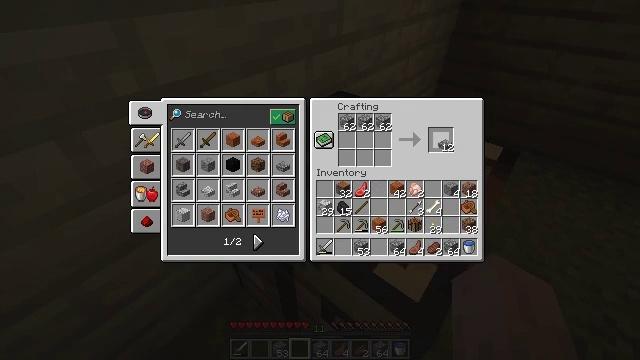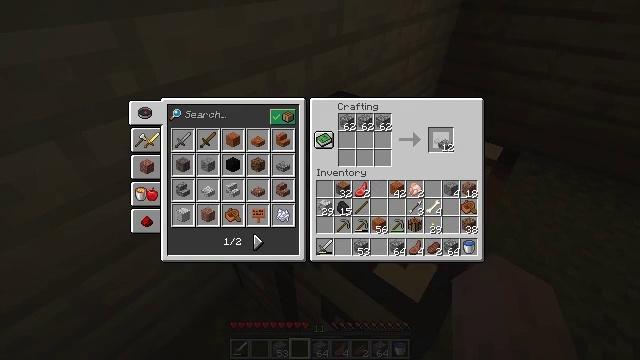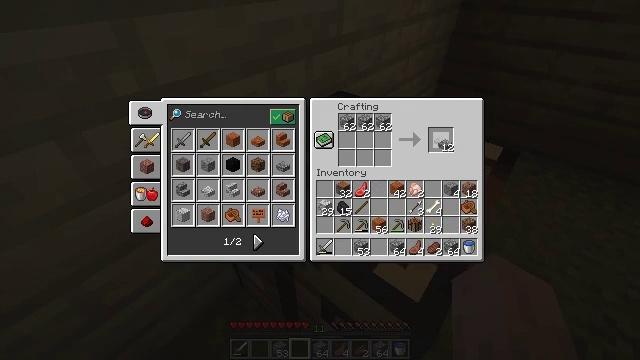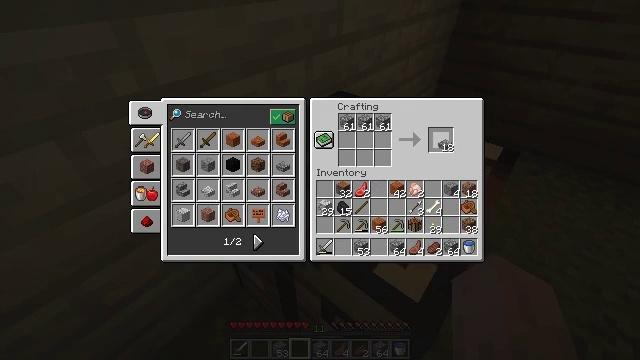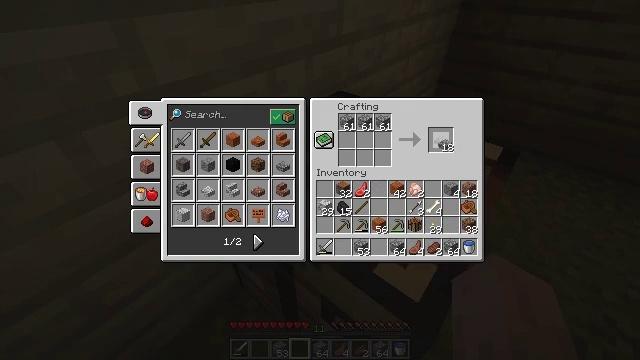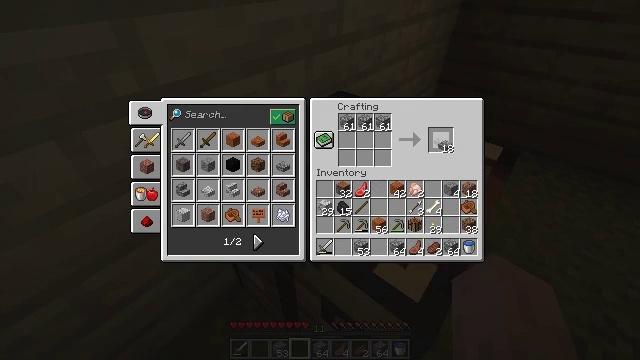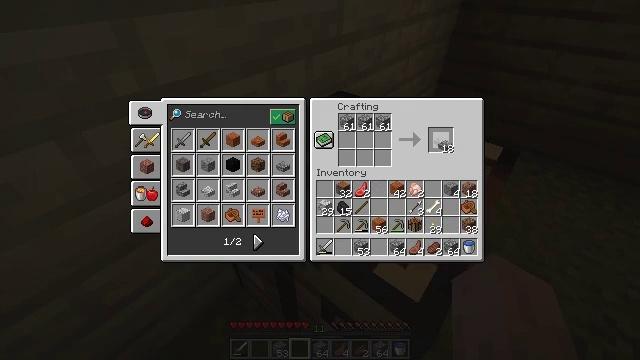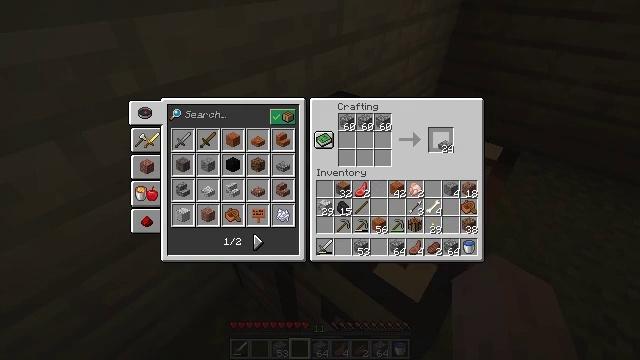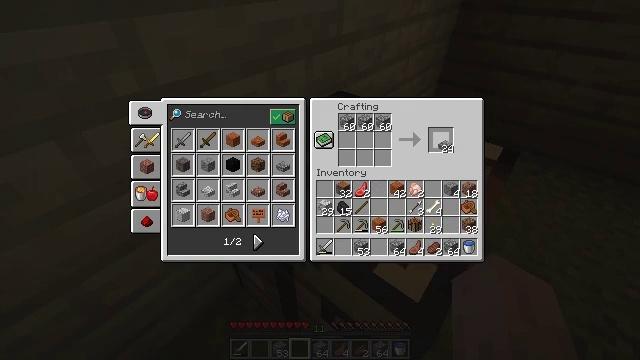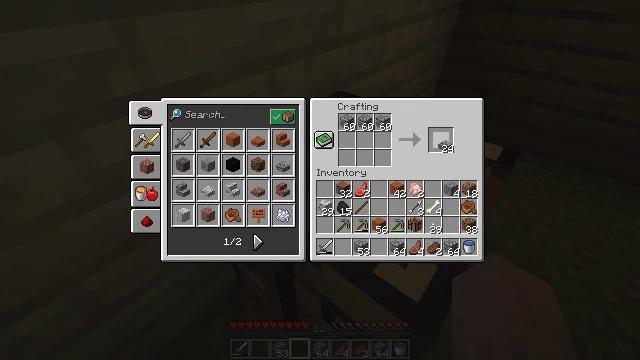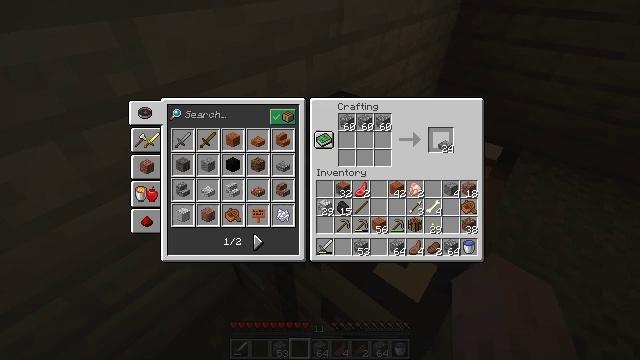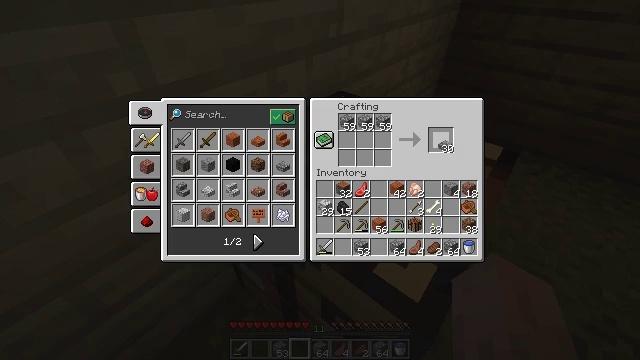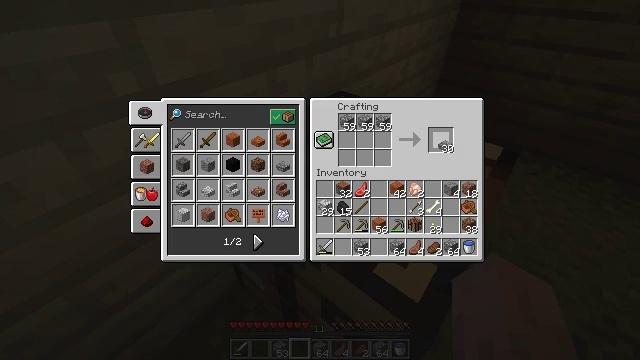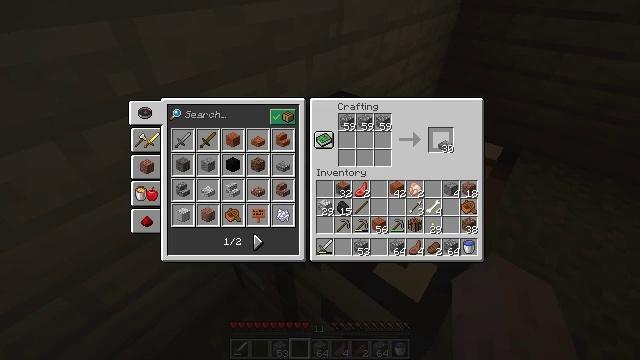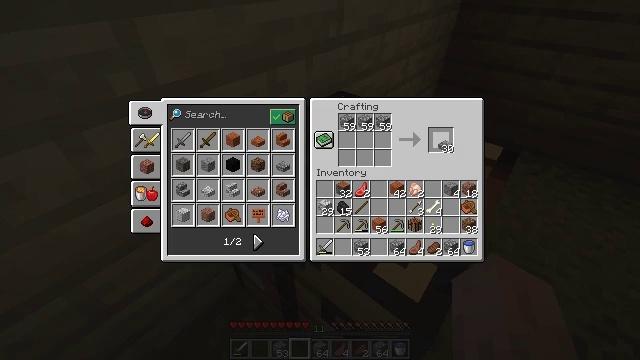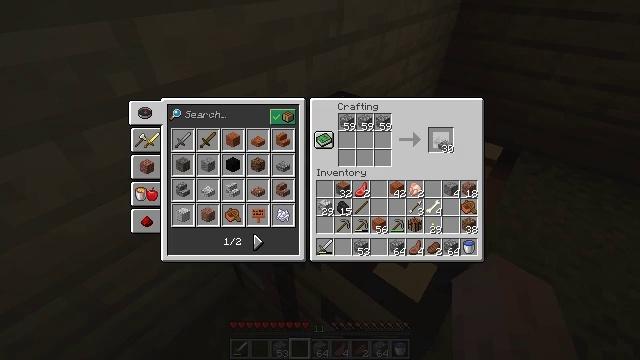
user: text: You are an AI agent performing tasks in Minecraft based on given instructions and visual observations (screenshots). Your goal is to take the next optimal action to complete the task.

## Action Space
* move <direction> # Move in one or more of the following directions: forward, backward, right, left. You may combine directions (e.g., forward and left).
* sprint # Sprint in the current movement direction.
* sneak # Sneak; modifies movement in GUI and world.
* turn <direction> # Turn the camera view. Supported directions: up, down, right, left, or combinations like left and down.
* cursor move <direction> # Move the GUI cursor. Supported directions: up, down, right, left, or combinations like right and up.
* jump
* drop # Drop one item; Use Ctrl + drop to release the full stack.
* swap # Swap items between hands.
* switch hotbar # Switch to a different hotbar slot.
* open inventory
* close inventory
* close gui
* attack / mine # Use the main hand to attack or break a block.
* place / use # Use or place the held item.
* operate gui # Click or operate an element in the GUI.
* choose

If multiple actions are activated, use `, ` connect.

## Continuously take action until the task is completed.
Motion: motion action
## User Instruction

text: Take cobblestone to craft a cobblestone slab.
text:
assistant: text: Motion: operate gui
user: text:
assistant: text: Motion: operate gui
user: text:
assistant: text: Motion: no_op
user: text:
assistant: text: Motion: no_op
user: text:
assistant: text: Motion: operate gui
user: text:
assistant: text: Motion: operate gui
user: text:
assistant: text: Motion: no_op
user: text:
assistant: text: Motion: operate gui
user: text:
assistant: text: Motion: operate gui
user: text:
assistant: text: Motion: operate gui
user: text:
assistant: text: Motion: no_op
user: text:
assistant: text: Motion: operate gui
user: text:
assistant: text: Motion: operate gui
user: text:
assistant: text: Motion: no_op
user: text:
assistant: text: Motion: operate gui
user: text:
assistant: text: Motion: operate gui
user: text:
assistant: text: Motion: operate gui
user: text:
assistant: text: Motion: no_op
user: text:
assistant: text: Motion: operate gui
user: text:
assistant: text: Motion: operate gui
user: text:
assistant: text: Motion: no_op
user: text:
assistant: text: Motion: operate gui
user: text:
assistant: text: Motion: operate gui
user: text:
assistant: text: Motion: operate gui
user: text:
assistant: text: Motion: no_op
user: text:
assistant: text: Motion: operate gui
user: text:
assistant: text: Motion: operate gui
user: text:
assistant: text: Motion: no_op
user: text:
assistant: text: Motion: no_op
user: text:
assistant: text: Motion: operate gui